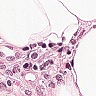
Metastatic tissue present: no